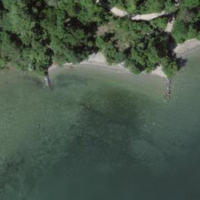
EUNIS habitat code: 14
Species observed at this site:
Podarcis muralis
Actitis hypoleucos
Volucella zonaria
Rubus caesius
Heracleum sphondylium
Chroicocephalus genei
Urtica dioica
Buteo buteo
Sylvia atricapilla
Phylloscopus collybita
Tachymarptis melba
Geranium robertianum
Lathraea squamaria
Upupa epops
Epilobium hirsutum
Phoenicurus phoenicurus
Circaea lutetiana
Ficedula hypoleuca